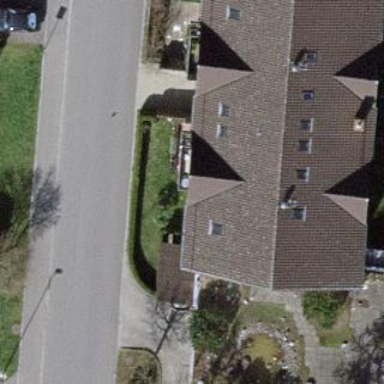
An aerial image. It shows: Group of garages.